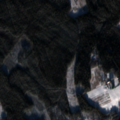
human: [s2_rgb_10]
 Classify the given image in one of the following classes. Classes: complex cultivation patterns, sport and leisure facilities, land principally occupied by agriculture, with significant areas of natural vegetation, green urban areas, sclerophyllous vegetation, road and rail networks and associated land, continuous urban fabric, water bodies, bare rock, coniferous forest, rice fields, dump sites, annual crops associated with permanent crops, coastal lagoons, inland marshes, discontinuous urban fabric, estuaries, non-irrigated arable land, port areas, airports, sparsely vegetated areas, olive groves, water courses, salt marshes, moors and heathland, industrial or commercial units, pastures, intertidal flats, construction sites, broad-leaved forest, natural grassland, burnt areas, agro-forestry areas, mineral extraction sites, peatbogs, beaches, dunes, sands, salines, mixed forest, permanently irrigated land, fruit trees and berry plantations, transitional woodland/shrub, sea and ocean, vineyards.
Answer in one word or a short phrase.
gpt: land principally occupied by agriculture, with significant areas of natural vegetation, coniferous forest, mixed forest